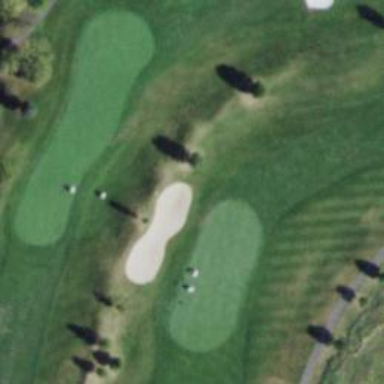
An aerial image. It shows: View of golf hole.